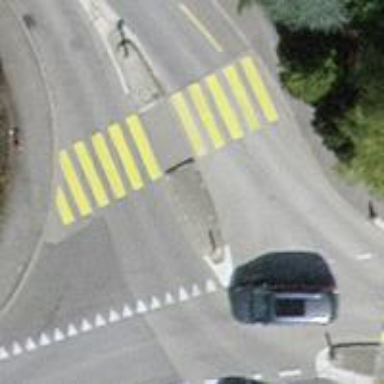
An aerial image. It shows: Marked road crossing with pedestrian island.